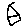
Label: house